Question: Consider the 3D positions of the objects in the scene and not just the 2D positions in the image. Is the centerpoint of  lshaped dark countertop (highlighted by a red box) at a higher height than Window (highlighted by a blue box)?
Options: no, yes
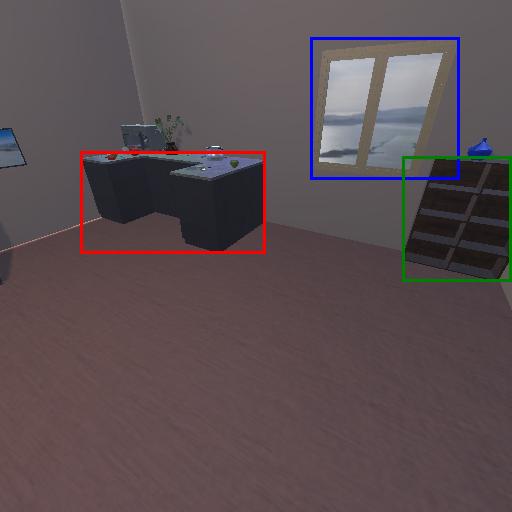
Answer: no